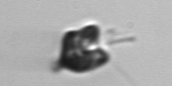
Label: Pyramimonas_longicauda